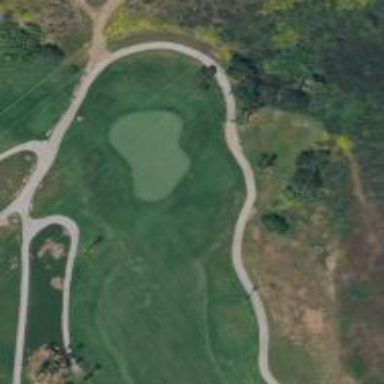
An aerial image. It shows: View of golf hole.